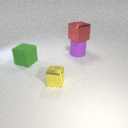
small yellow metal cube to the right of large green rubber cube